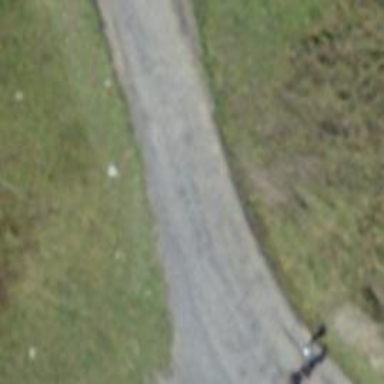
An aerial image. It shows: Tertiary road with asphalt surface. The road is suitable for hiking with grade1 tracktype.